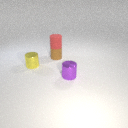
small brown rubber cylinder below small red rubber cylinder